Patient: sex M, age 69
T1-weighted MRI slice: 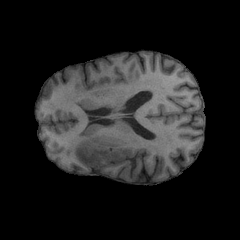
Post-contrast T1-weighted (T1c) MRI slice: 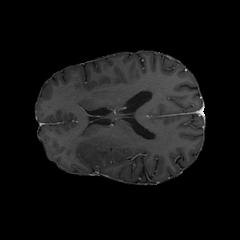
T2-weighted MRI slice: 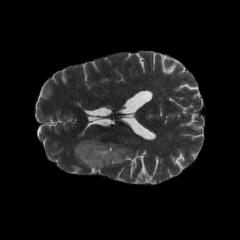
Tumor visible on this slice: yes
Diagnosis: Glioblastoma, IDH-wildtype
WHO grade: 4